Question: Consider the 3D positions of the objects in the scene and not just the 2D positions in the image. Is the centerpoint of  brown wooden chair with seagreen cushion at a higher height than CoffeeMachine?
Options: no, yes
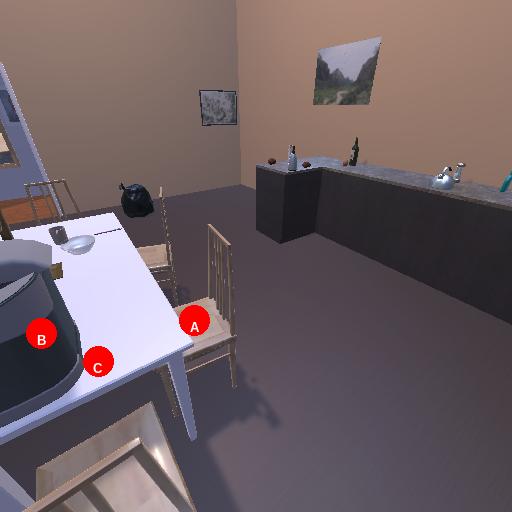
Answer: no